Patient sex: M
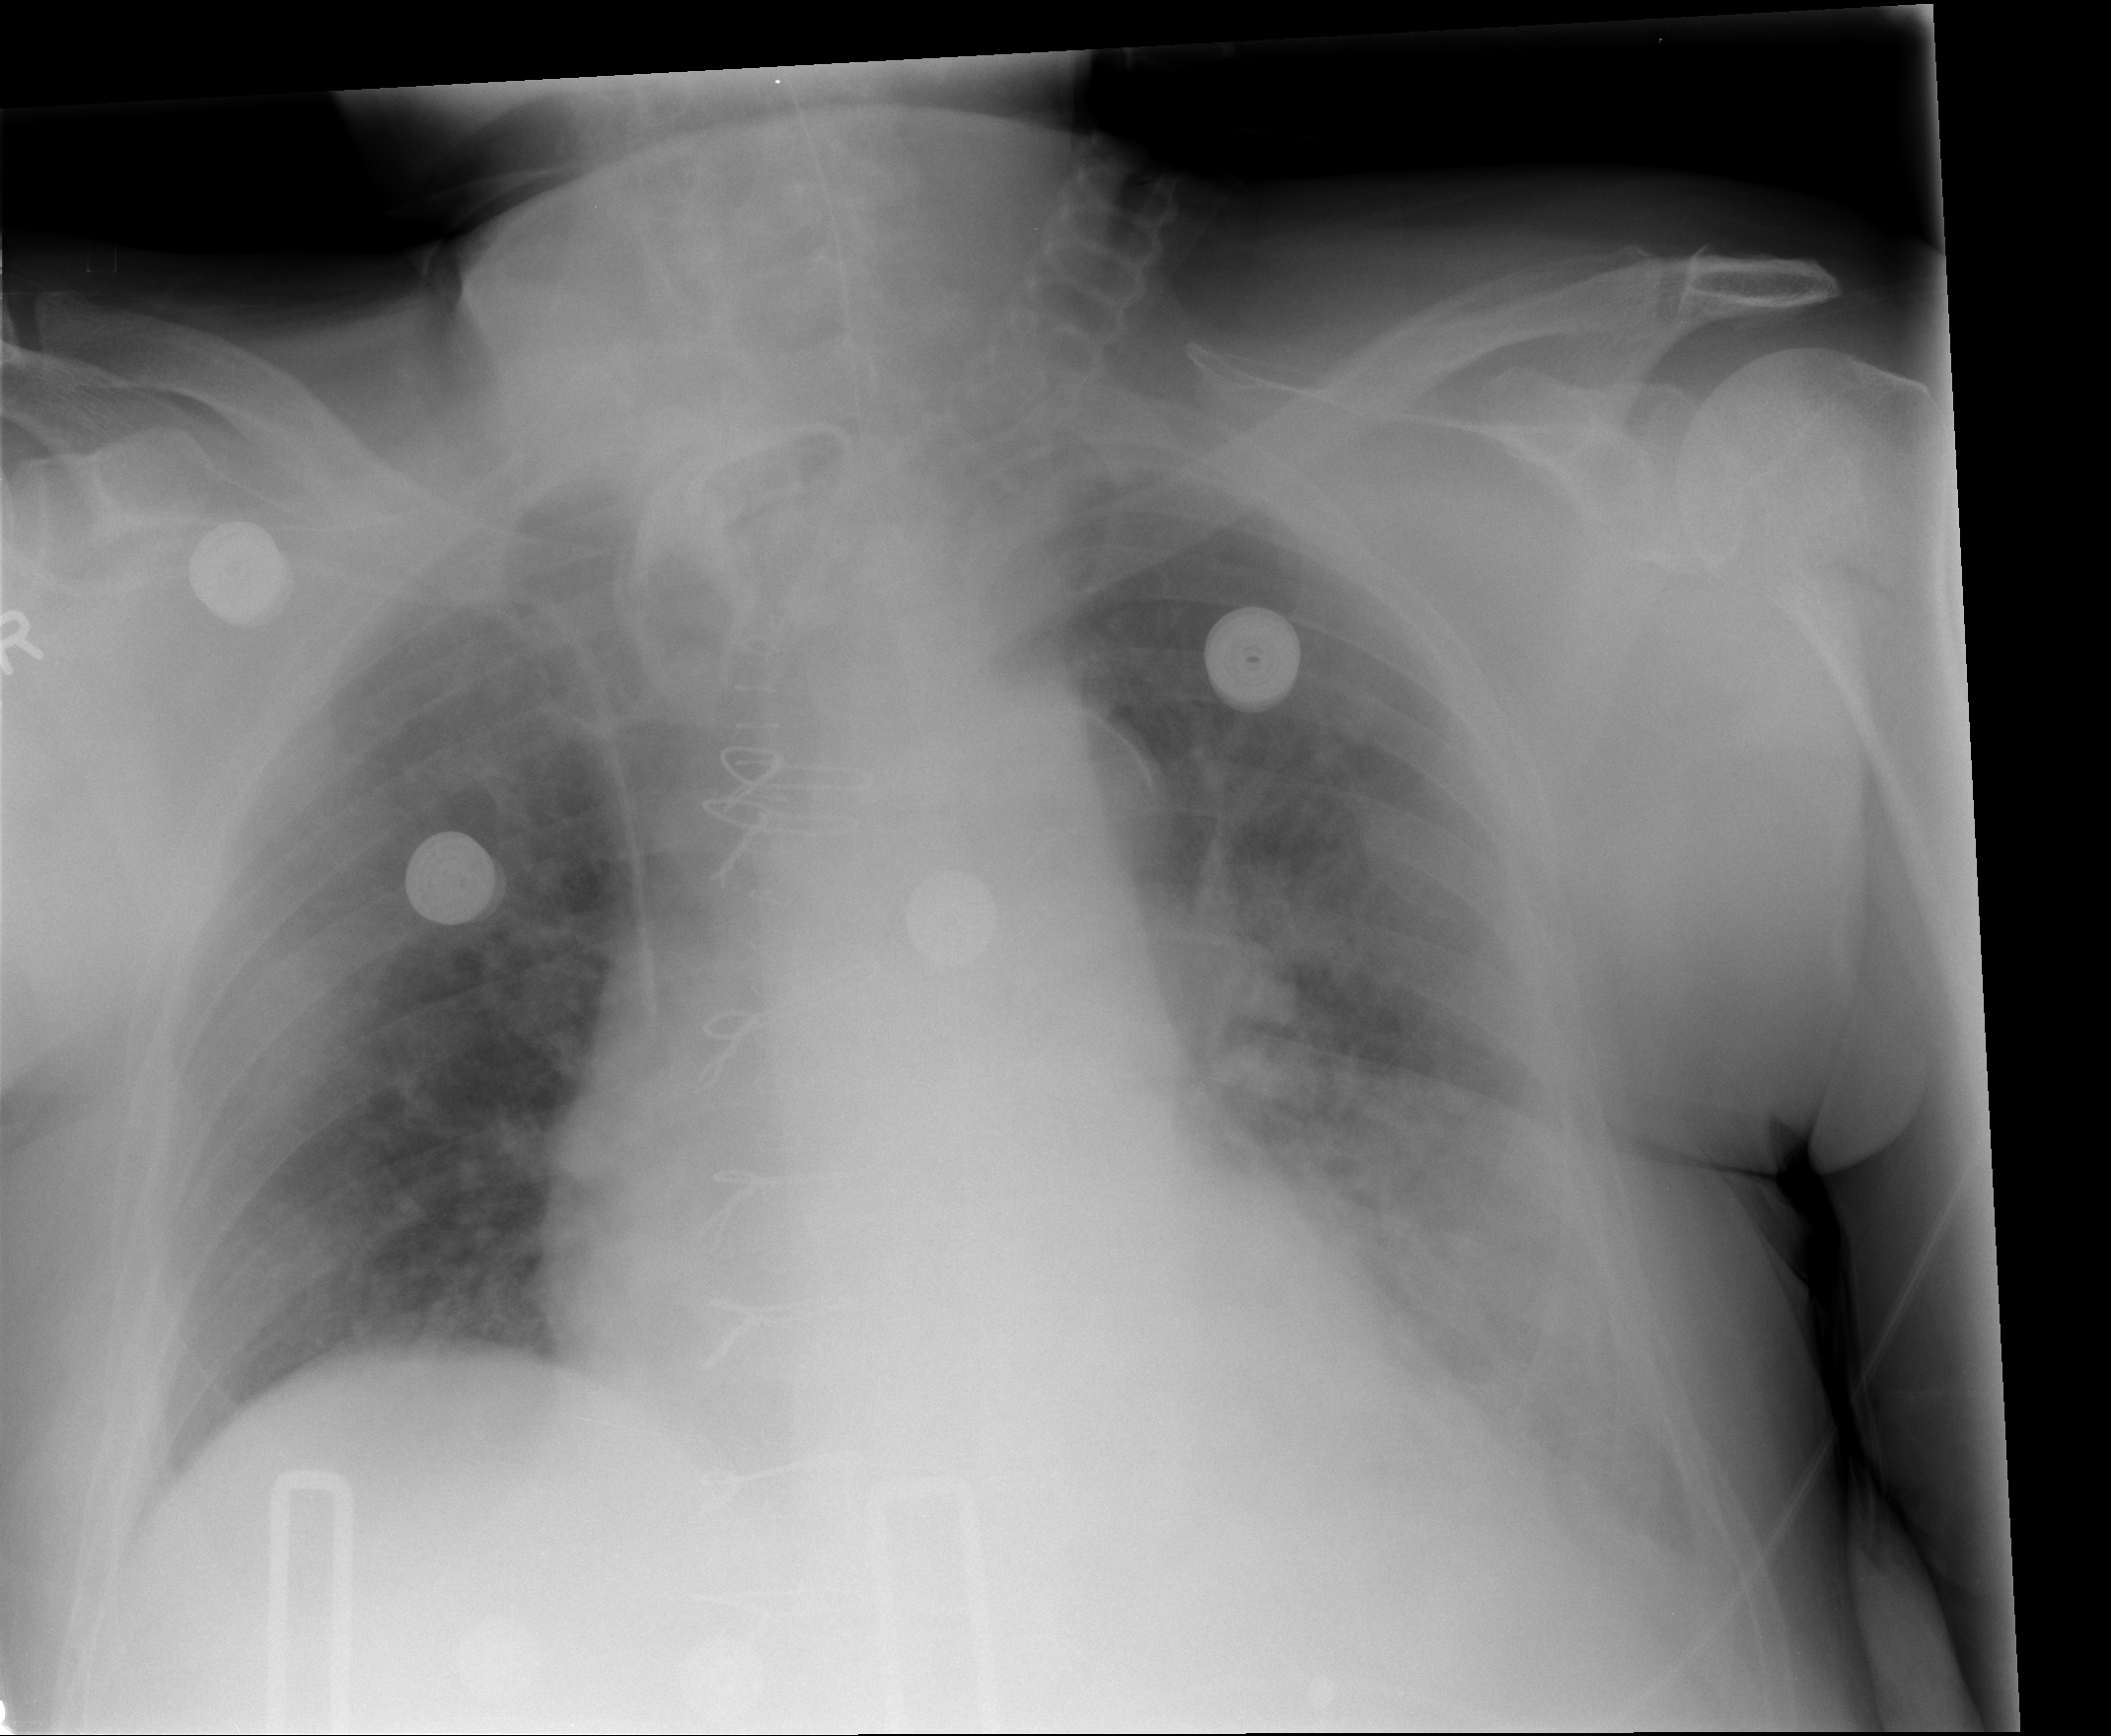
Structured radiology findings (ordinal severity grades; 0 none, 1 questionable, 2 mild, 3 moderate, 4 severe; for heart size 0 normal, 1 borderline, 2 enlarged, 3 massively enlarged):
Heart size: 2
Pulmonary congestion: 2
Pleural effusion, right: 1
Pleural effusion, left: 2
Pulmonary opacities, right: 0
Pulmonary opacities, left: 3
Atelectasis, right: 1
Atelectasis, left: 3